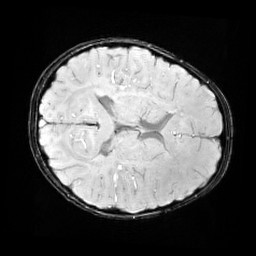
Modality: SWI
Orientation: axial
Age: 11
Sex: male
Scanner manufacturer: siemens
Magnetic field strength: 3 T
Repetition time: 0.027 s
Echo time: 0.02 s